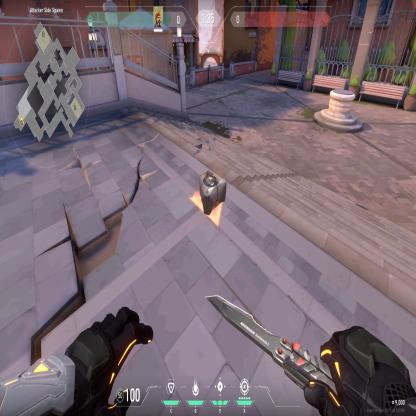
Label: dropped spike